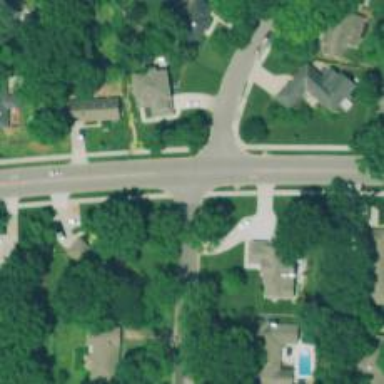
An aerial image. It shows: Unmarked crossing on footway.